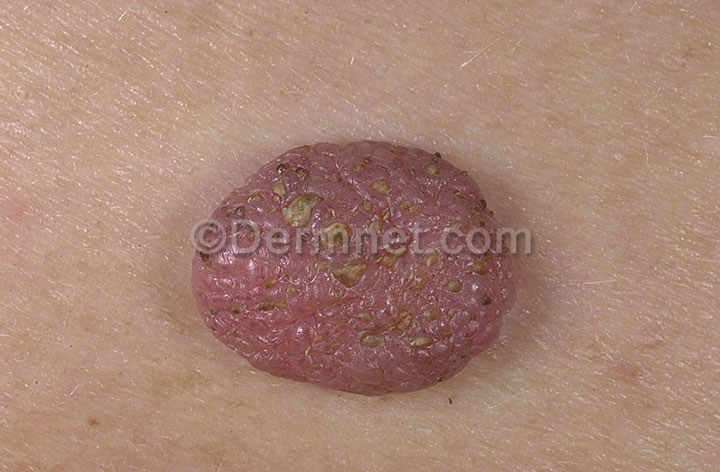
Disease: Melanoma Skin Cancer Nevi and Moles